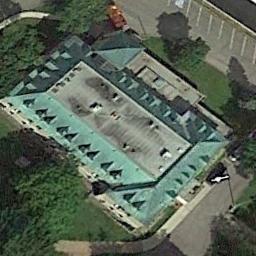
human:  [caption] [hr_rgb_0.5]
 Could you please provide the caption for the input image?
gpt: This is a church  It's an octagon .

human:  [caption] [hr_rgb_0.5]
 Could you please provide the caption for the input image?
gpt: The church with a green sloping roof is surrounded by some trees .

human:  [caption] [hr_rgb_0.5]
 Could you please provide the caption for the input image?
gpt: A church with cyan and gray roofs surrounded by trees .

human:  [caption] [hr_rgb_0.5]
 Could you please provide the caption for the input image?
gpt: There is a church with blue roof in the middle of the grass next to some trees .

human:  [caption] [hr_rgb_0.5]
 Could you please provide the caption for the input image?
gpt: A church with green roofs surrounded by green plants .